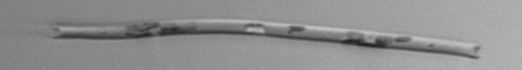
Label: Eucampia_morphytype1